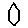
Label: hexagon